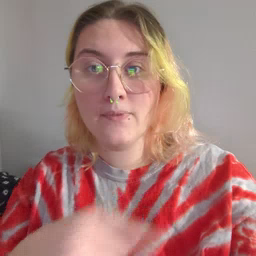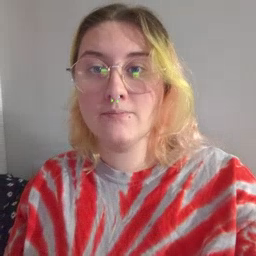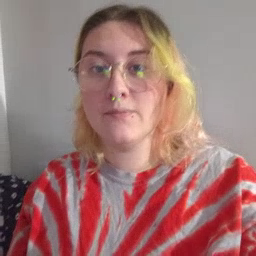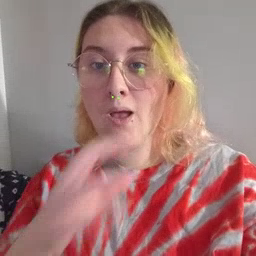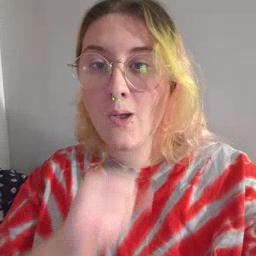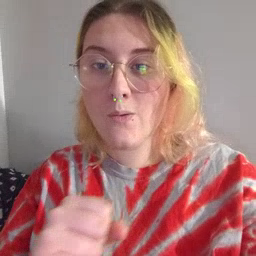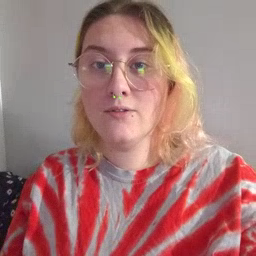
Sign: old